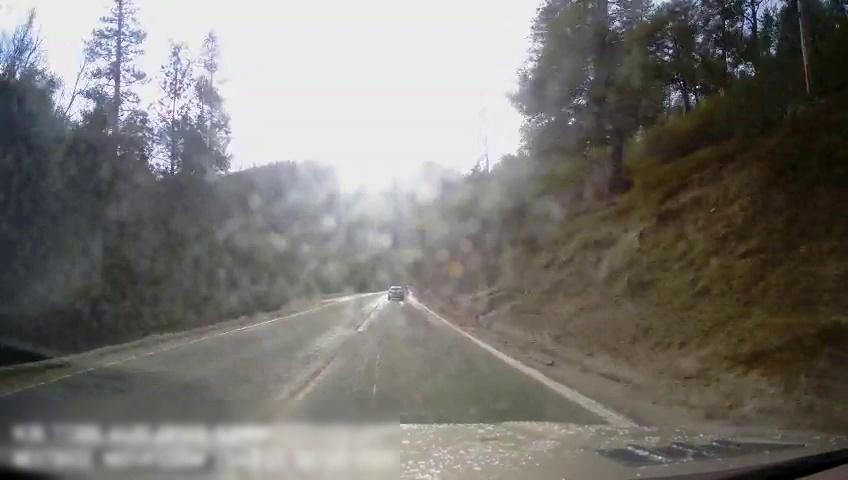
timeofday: Day
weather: Sunny
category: Drivable Space
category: Vehicles | Car
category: Lanes | Opposite Lane
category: Lanes | Current Lane
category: Lanes | Current Lane
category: Lanes | Current Lane